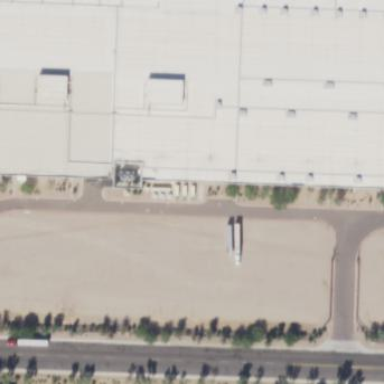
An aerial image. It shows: Warehouse.